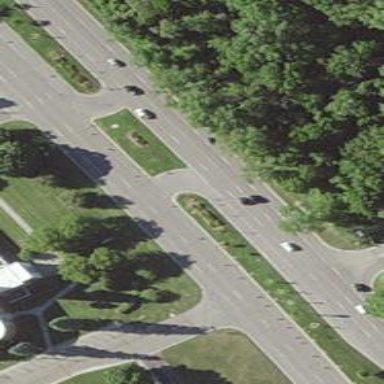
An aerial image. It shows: Primary road with asphalt surface.